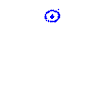
Particle: proton